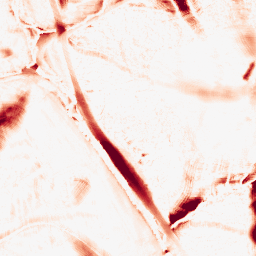
Category: morphological
Decomposition family: morphological_ellipse
Decomposition parameters: operation: opening
width: 30
height: 50
Upsampling method: lanczos
Upsampling parameters: scale: 4
Upsampling scale: 4